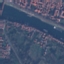
Land use / land cover class: River